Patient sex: M
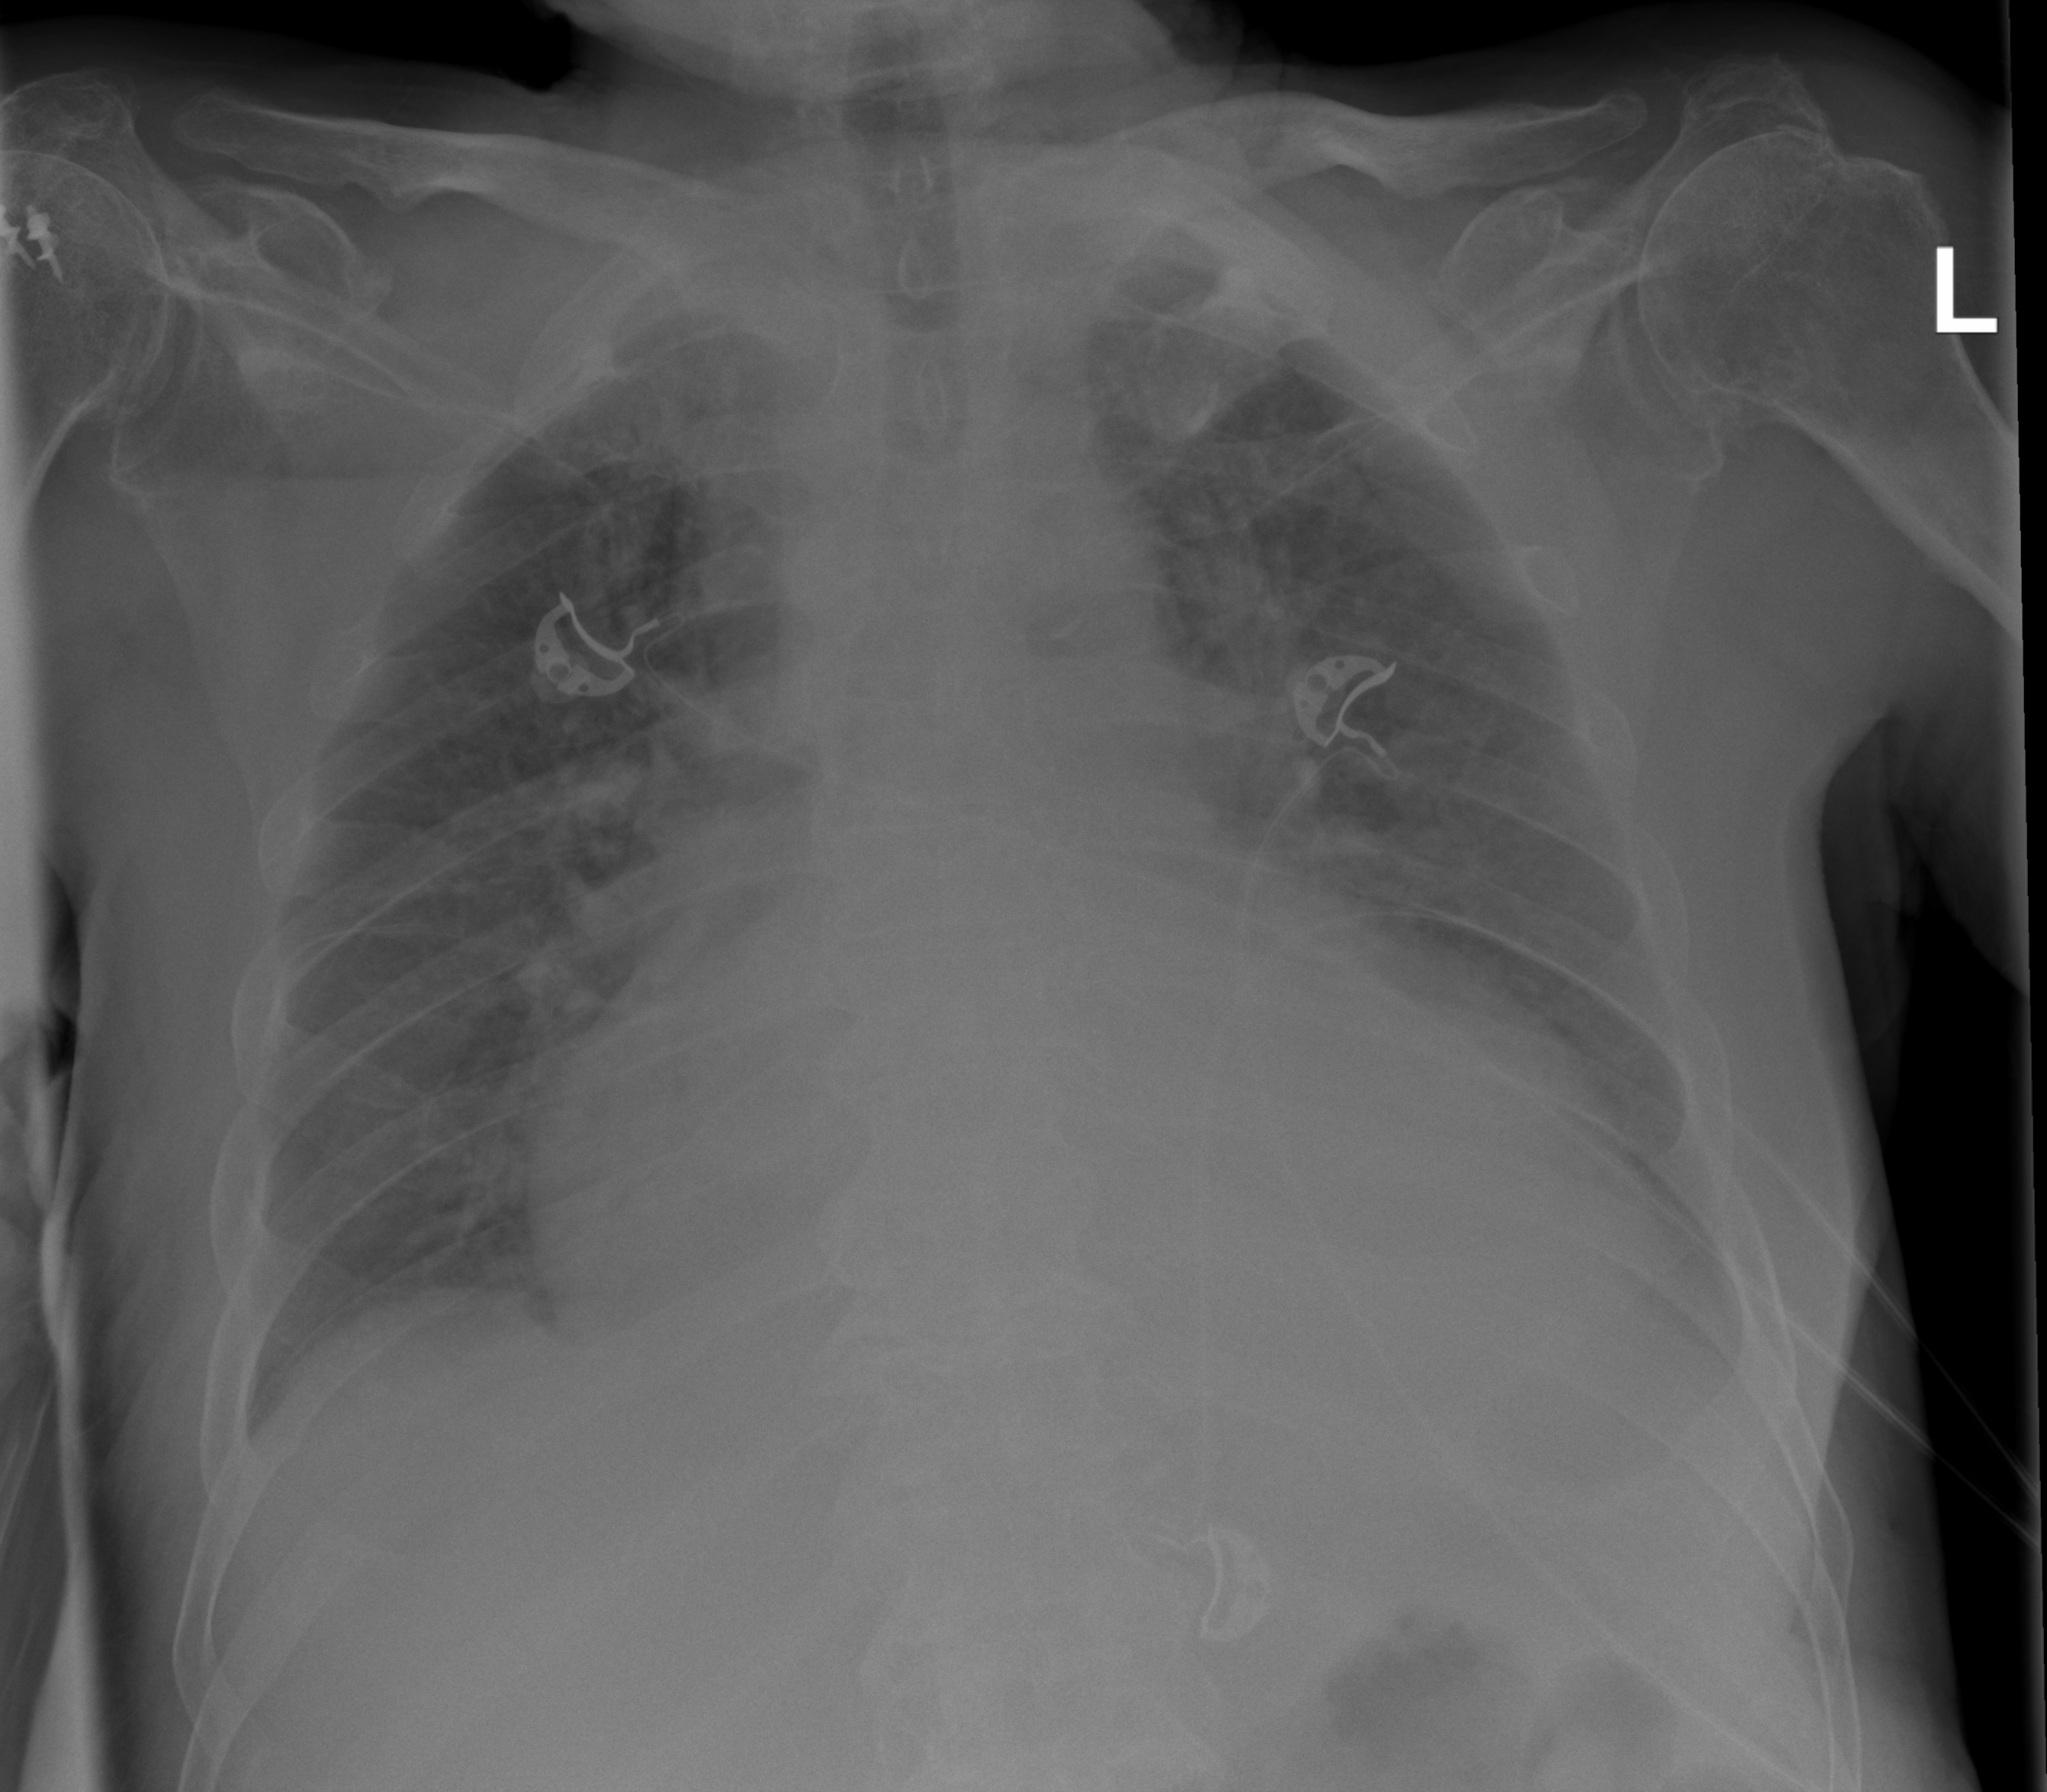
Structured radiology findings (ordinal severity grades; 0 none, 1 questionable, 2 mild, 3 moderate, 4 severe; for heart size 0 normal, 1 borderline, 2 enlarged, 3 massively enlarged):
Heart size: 3
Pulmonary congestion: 3
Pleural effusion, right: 2
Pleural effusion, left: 3
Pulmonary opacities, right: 1
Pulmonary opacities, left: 1
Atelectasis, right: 2
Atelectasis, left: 2